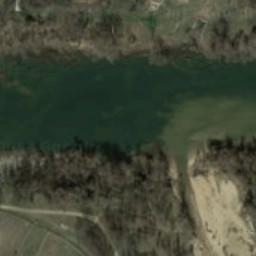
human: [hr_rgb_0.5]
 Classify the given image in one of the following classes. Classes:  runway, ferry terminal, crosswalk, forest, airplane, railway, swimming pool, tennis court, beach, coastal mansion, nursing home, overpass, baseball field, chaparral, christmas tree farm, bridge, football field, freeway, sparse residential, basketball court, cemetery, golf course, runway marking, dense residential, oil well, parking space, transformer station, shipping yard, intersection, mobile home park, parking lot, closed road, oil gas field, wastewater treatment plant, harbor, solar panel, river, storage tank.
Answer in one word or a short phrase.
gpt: river